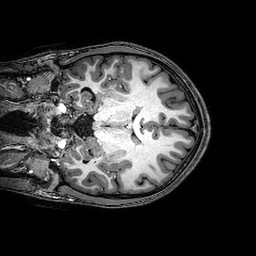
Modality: T1w
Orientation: coronal
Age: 19
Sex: male
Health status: healthy
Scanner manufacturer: philips
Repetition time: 0.008134 s
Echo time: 0.00374 s